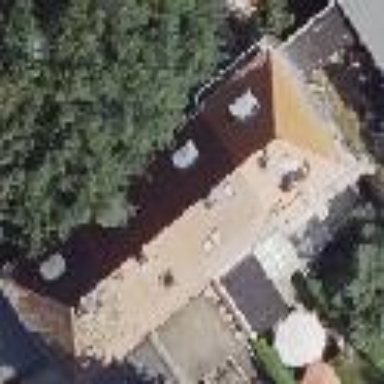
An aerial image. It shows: Terrace building with hipped roof shape.